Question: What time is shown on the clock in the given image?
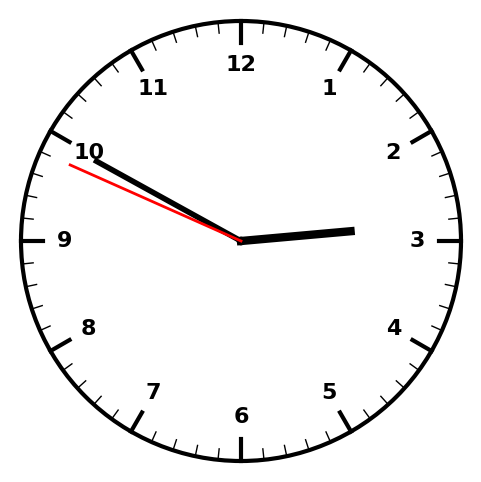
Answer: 02:49:49